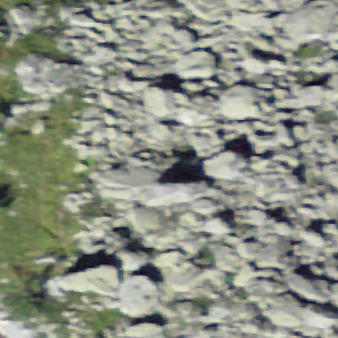
Label: bouldering_area